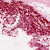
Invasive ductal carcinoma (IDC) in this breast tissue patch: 0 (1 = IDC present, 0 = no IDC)